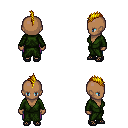
a pixel art fantasy rpg character, female body template, human, dark skin, green robe, magenta pants, blonde mohawk hairstyle, ghillies, four views (front, back, left, right), 2x2 character sprite sheet, small pixel art, hard edges, no anti-aliasing